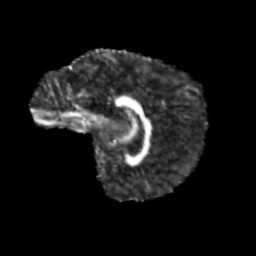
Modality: FA
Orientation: sagittal
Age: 13
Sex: female
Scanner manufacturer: siemens
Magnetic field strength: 3 T
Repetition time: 3.8 s
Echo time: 0.07 s